Question: I always get an error if I want to insert value in my tables..
SQL:
'''
INSERT INTO 'login'( 'lo_password', 'lo_userName', 'lo_eMail') VALUES ("sdsdf!D","Test!s1","test@test.com")
'''
Error:
> 1452 - Cannot add or update a child row: a foreign key constraint fails ('splitthebilldb'.'login', CONSTRAINT 'login_ibfk_1' FOREIGN KEY ('lo_id') REFERENCES 'users' ('lo_id_login'))
---

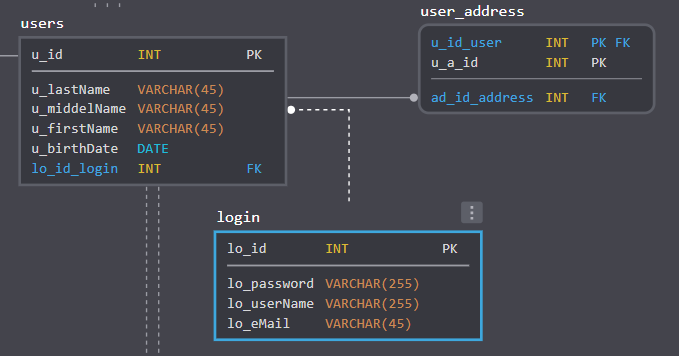
Answer: Your constraint is not in the right order :
'''
CONSTRAINT login_ibfk_1 FOREIGN KEY (lo_id) REFERENCES users (lo_id_login))
'''
should be :
'''
CONSTRAINT login_ibfk_1 FOREIGN KEY (lo_id_login) REFERENCES users (lo_id))
'''
And you've to add this constraint into 'USERS' table.